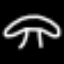
Label: mushroom